九年级 · 度量几何学
如图, 点 $I$ 为 $\triangle A B C$ 的内心, 连接 $A I$ 并延长, 交 $\triangle A B C$ 的外接圆于点 $D$, 点 $E$ 为弦 $A C$ 的中点, 连接 $C D, E I, I C$, 当 $A I=2 C D, I C=6, I D=5$ 时, $I E$ 的长为 $($ )

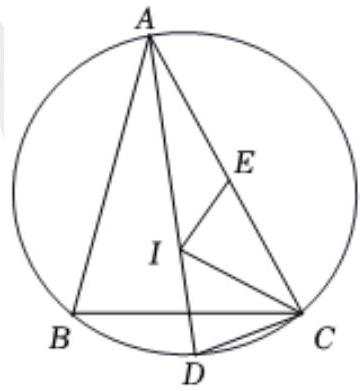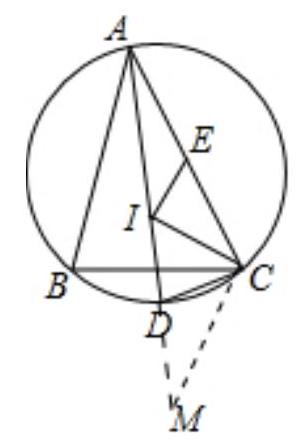
A. 5
B. 4.5
C. 4
D. 3.5
答案: C
解析: 解: 延长 $I D$ 到 $M$, 使 $D M=I D$, 连接 $C M$.

$\because I$ 是 $\triangle A B C$ 的内心,

$\therefore \angle I A C=\angle I A B, \angle I C A=\angle I C B$,

$\because \angle D I C=\angle I A C+\angle I C A, \quad \angle D C I=\angle B C D+\angle I C B$,

$\therefore \angle D I C=\angle D C I$,

$\therefore D I=D C=D M$,

$\therefore \angle I C M=90^{\circ}$,

$\therefore C M=\sqrt{I M^{2}-I C^{2}}=8$,

$\because A I=2 C D=10$,

$\therefore A I=I M$,

$\because A E=E C$,

$\therefore I E$ 是 $\triangle A C M$ 的中位线，

$\therefore I E=\frac{1}{2} C M=4$,

故选： $C$.

延长 $I D$ 到 $M$, 使 $D M=I D$, 连接 $C M$. 想办法求出 $C M$, 证明 $I E$ 是 $\triangle A C M$ 的中位线即可解决问题.

本题考查三角形的内心、三角形的外接圆、三角形的中位线定理、直角三角形的判定、勾股定理等知识, 解题的关键是学会添加常用辅助线, 构造三角形中位线解决问题.